Interaction volume radius: 5 \u00c5
Interaction volume height: 10 \u00c5
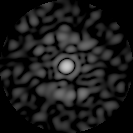
Disorder parameter: 0.7922